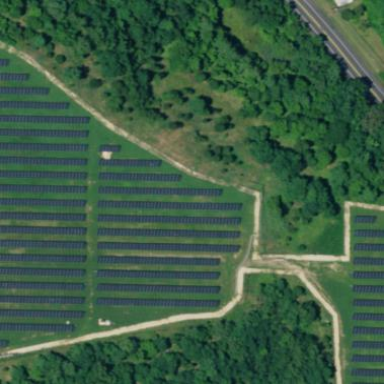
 consisting of solar photovoltaic panels."